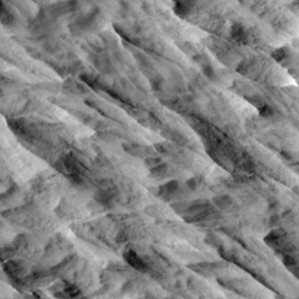
Label: non_frost